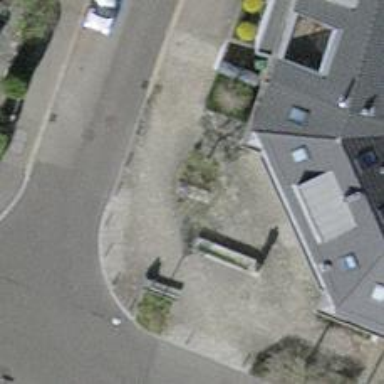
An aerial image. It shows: Brown bench in the vicinity.